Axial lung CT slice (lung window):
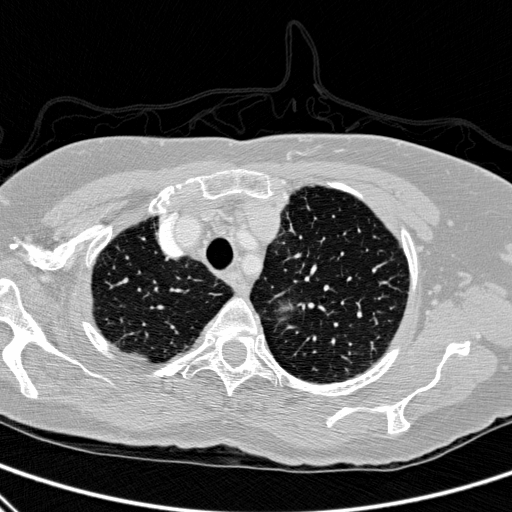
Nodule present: no